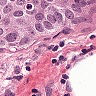
Metastatic tissue present: yes